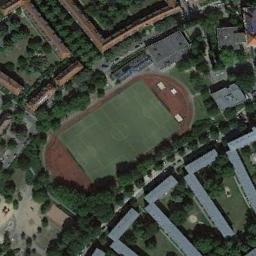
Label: ground_track_field